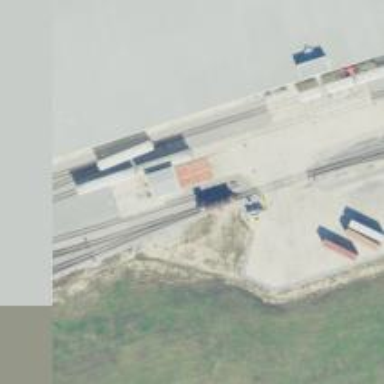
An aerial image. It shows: Rail spur service.